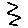
Label: zigzag